Chest X-ray. View position: PA
Patient age: 51
Patient sex: F
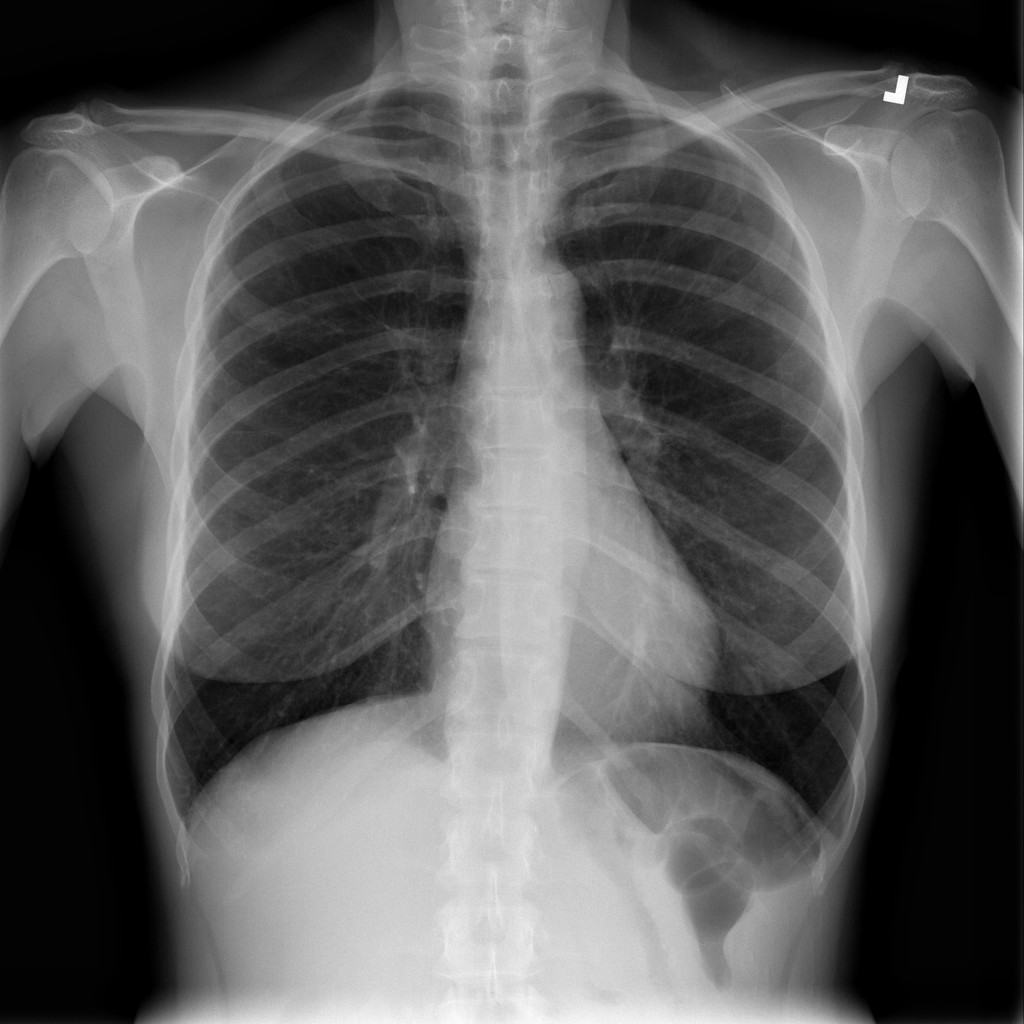
Finding: Pneumothorax